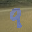
Label: 9